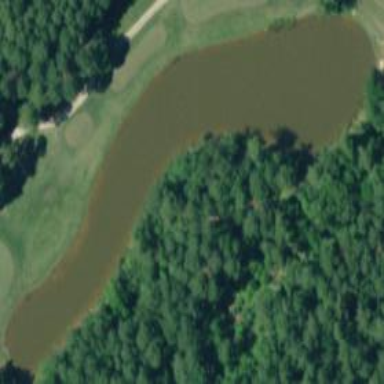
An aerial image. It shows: Water hazard in golf course. The hazard is natural water feature.